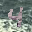
Label: 4